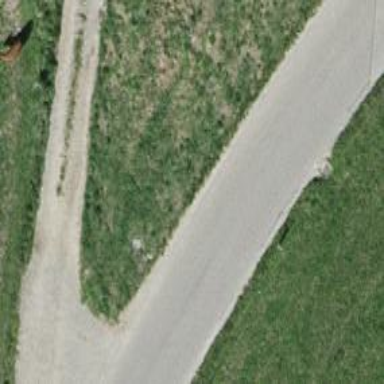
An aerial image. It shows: Unclassified road with asphalt surface.